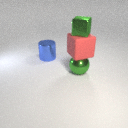
small green metal cube above large green metal sphere